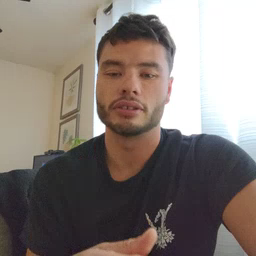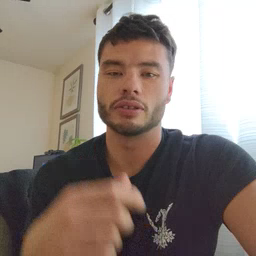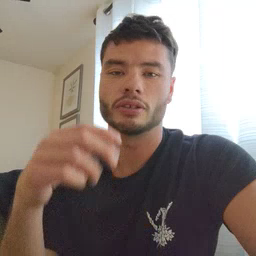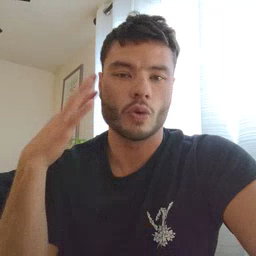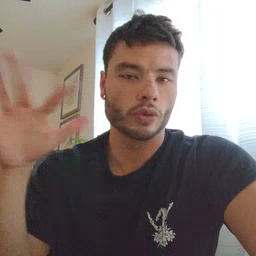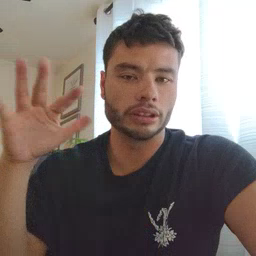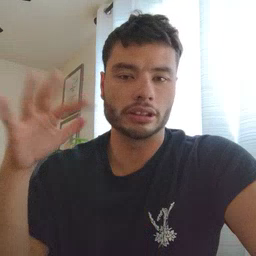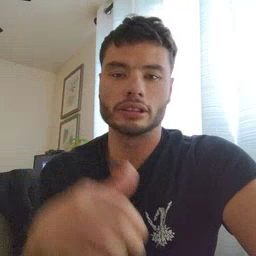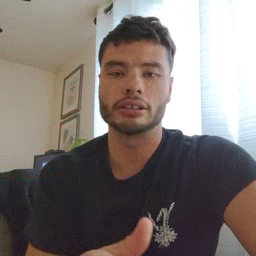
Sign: noisy